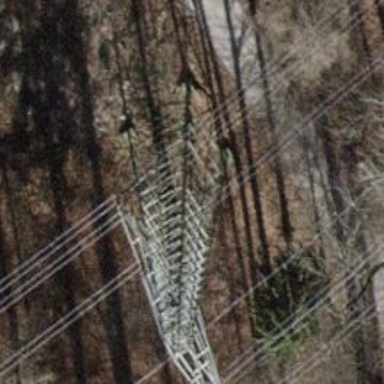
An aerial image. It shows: Power tower.